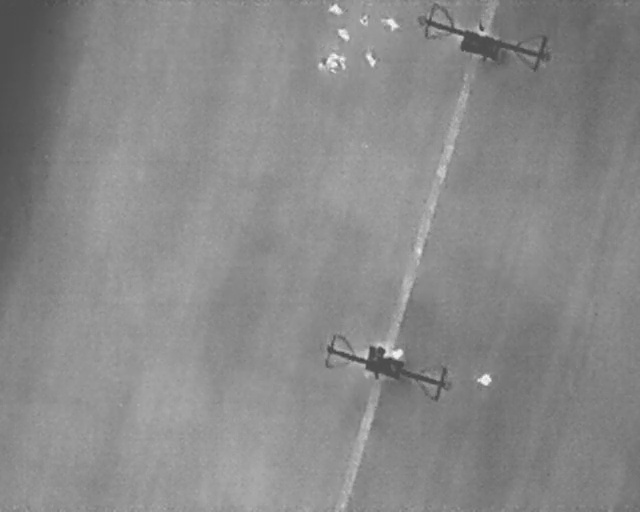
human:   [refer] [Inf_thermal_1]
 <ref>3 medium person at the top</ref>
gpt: <box>[[59, 2, 61, 6, 30], [56, 10, 59, 12, 153], [50, 10, 52, 14, 2]]</box>

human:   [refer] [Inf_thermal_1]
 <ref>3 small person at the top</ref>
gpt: <box>[[55, 3, 57, 4, 2], [51, 0, 53, 2, 6], [52, 5, 55, 7, 138]]</box>

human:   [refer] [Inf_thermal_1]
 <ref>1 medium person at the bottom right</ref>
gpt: <box>[[74, 72, 76, 75, 2]]</box>

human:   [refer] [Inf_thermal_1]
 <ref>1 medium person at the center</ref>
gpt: <box>[[60, 66, 62, 70, 161]]</box>